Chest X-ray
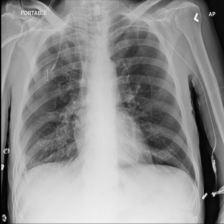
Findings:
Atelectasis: negative
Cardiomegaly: negative
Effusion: positive
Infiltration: negative
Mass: negative
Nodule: negative
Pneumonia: negative
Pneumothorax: negative
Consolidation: negative
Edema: negative
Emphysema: negative
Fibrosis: negative
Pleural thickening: negative
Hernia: negative